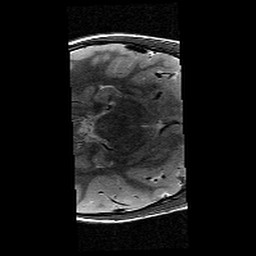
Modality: T2w
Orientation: axial
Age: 11
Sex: male
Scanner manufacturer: siemens
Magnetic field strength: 3 T
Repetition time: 9.23 s
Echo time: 0.067 s